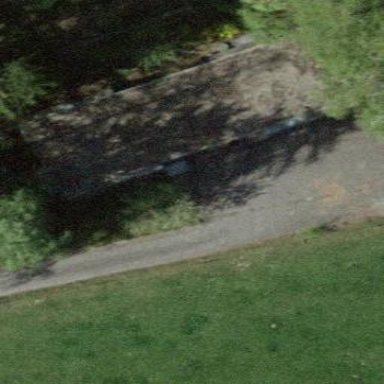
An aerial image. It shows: Garage.